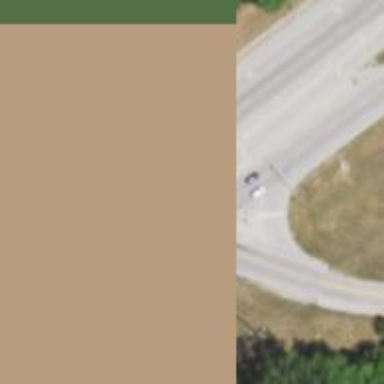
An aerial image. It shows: Solid stop line on the road.